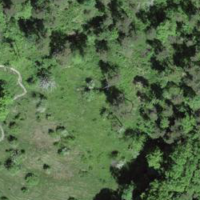
EUNIS habitat code: 44
Species observed at this site:
Pholidoptera griseoaptera
Primula veris
Clematis vitalba
Blackstonia perfoliata